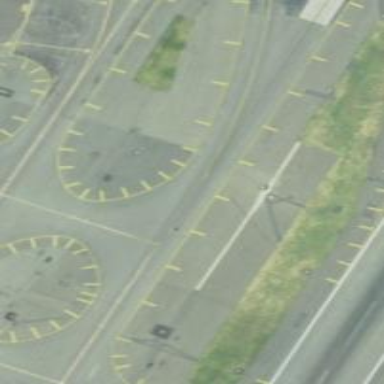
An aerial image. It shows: Image of taxiway at airport.